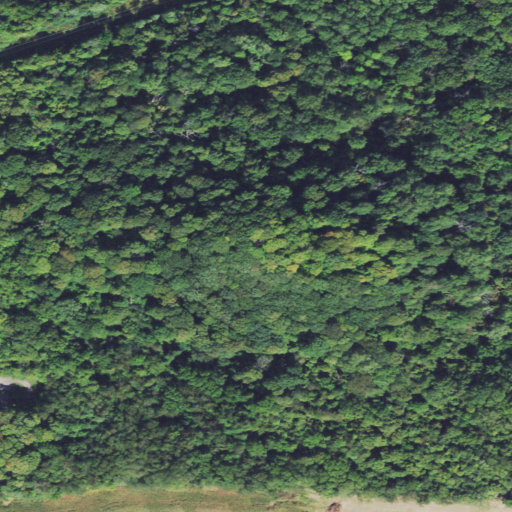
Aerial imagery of mountain in Ohio named Allen Knob containing deciduous forest, cultivated crops, pasture, open development, and low intensity development